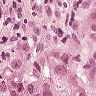
Metastatic tissue present: yes